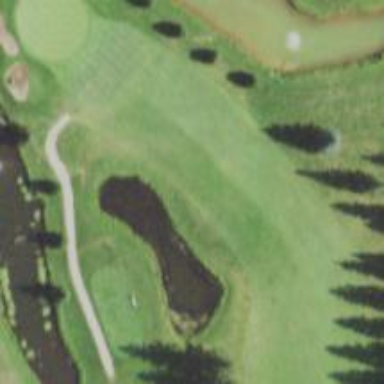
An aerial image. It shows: Scenic view of water hazard on golf course. The natural water feature adds beauty to the landscape.